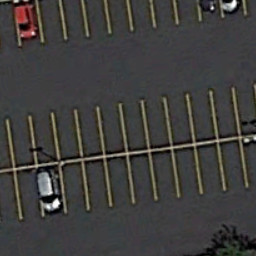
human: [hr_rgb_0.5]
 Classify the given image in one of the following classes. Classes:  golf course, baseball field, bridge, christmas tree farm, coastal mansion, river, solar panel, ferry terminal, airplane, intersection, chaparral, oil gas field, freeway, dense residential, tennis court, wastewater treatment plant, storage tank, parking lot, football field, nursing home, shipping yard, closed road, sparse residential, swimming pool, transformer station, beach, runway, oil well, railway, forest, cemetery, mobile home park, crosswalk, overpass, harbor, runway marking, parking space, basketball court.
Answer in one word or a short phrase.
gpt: parking space